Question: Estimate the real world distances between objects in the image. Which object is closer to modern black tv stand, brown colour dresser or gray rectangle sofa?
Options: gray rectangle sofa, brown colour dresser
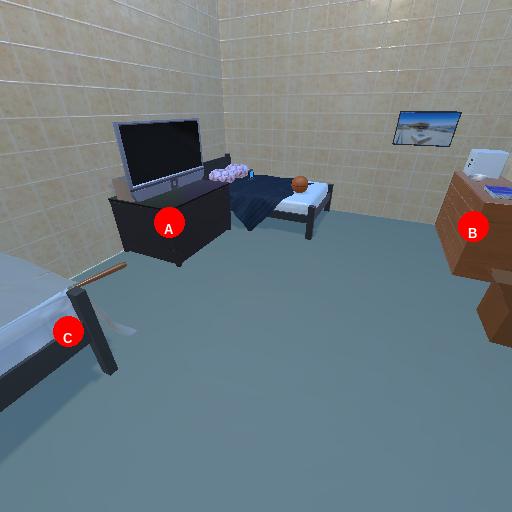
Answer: gray rectangle sofa